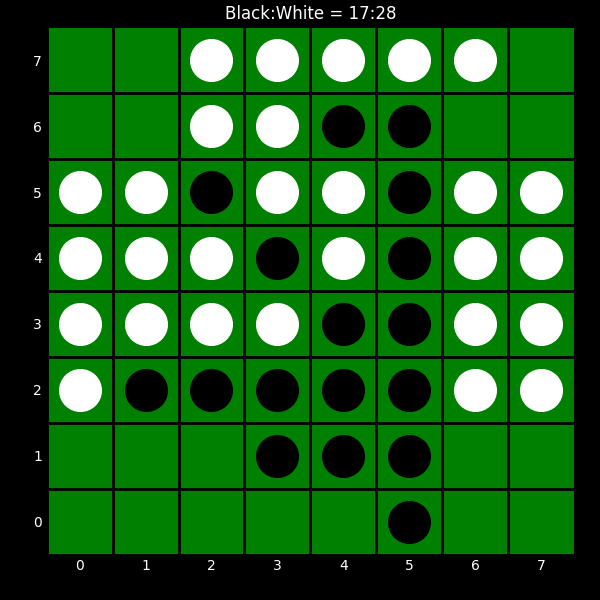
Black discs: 17
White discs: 28